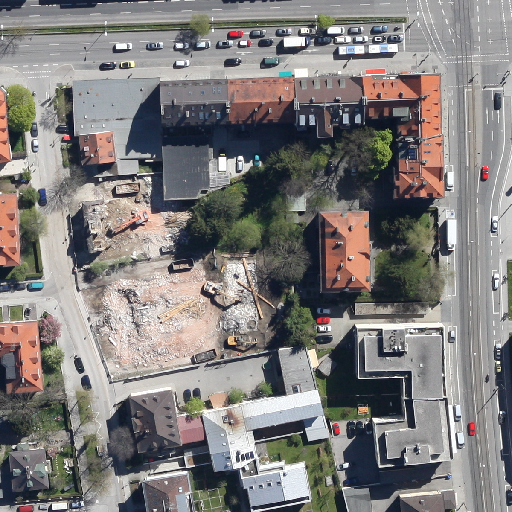
Referring expression: bus driving on the road